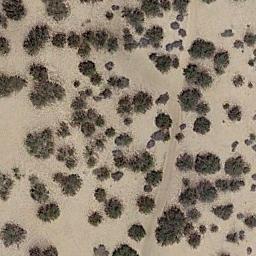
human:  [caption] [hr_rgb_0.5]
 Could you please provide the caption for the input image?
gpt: There are some dry bushes make up the chaparral on the desert .

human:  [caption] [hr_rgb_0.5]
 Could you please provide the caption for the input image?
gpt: Chaparral is evenly distributed on the sand .

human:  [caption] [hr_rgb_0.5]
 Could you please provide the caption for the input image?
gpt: In this jungle, Only the little vegetation can be seen .

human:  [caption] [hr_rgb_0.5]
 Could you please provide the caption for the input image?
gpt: Some disconnected chaparrals of different sizes grow in the desert .

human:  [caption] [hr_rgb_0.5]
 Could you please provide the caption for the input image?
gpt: The plants in the chaparral are not evenly distributed .